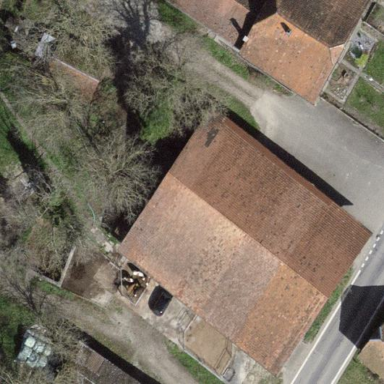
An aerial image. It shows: Farmyard area.